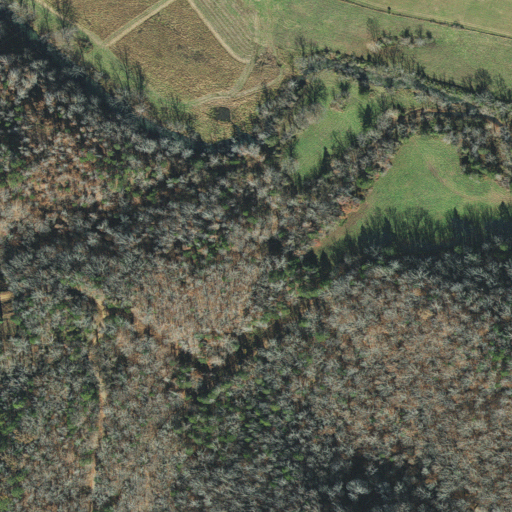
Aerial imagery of valley in Arkansas named Bee Run Hollow containing deciduous forest, pasture, open development, and mixed forest